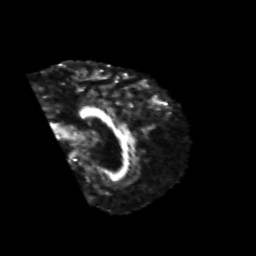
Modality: FA
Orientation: sagittal
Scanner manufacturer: siemens
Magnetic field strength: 3 T
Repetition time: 6.8 s
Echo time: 0.093 s